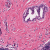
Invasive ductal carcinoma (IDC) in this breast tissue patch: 0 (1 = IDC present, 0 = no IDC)